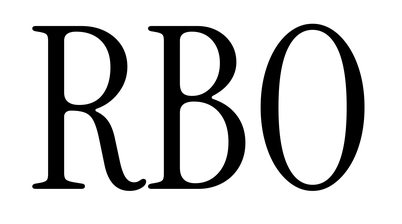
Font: InstrumentSerif-Regular